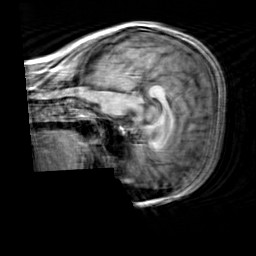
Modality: T1w
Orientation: sagittal
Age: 19
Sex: female
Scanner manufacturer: siemens
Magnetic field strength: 3 T
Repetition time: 2.3 s
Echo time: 0.00303 s